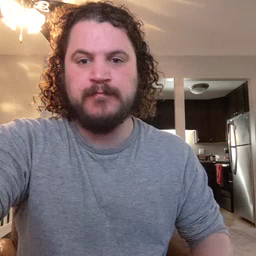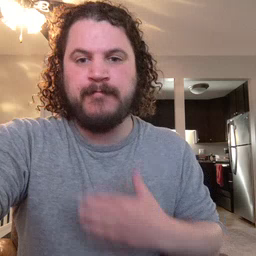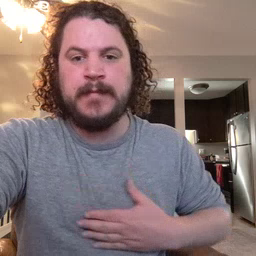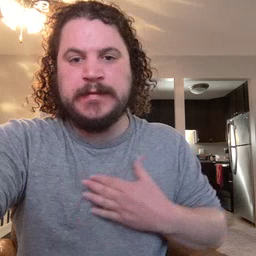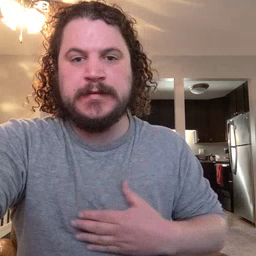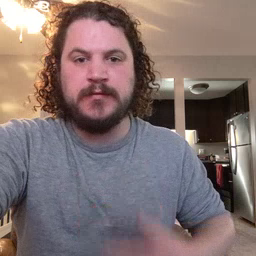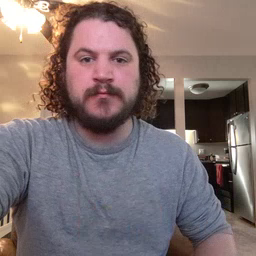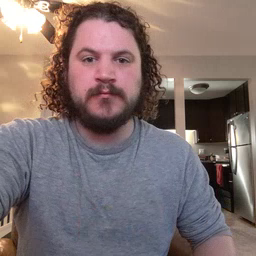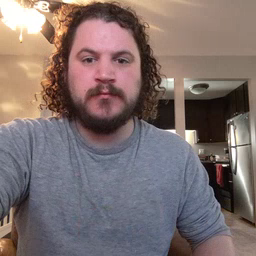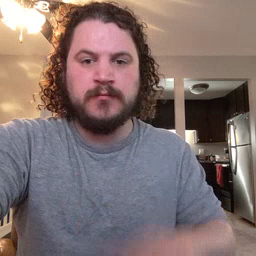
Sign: please